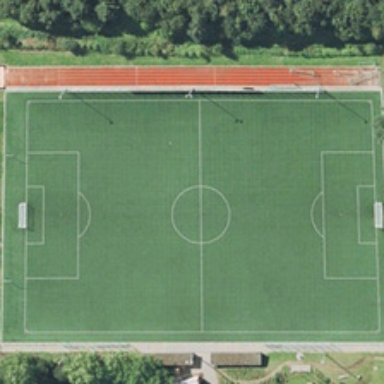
Next to the red track is a green football field .